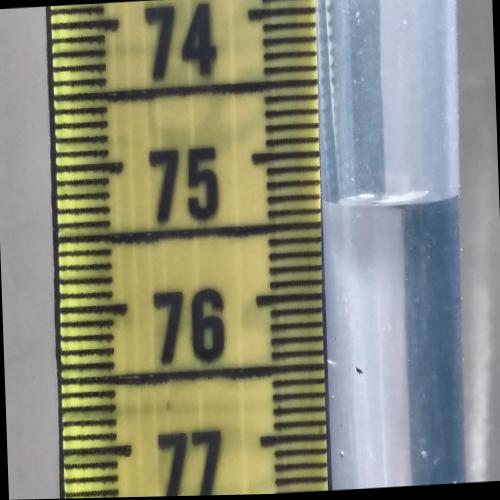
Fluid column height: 75.4 cm